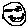
Label: smiley face